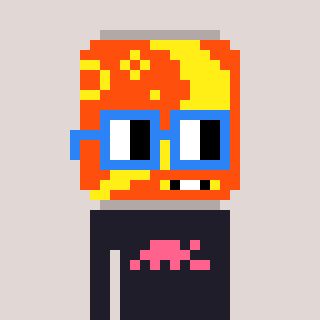
a pixel art character with square blue glasses, a pop-shaped head and a grayscale-colored body on a warm background